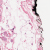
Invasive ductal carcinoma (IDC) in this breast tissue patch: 0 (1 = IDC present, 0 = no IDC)